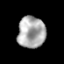
Tissue: prostate
Cell type: T cells
Senescence score: 0.3575
Nuclear area (px): 854
Mean DAPI intensity: 171.665